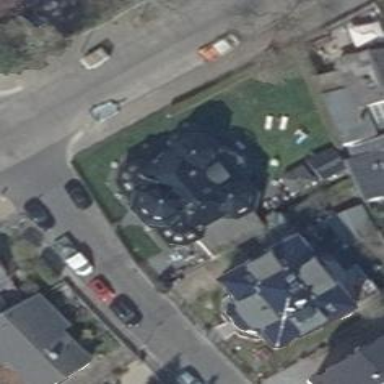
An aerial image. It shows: Detached building with hipped roof.